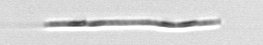
Label: Leptocylindrus